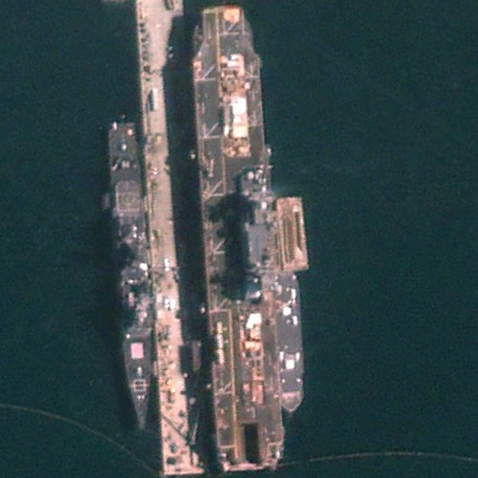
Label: assault